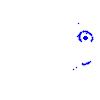
Particle: pion